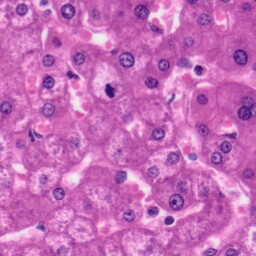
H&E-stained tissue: Liver